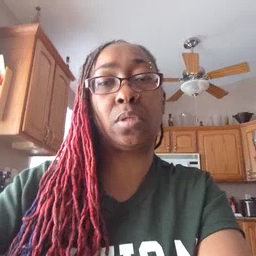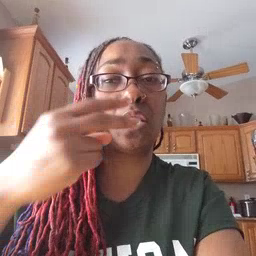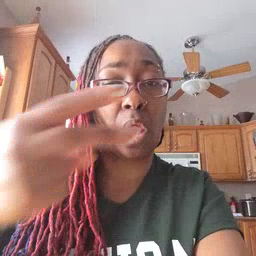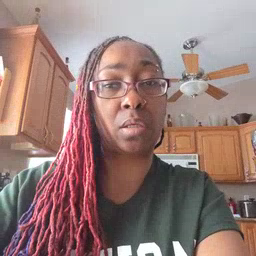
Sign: look